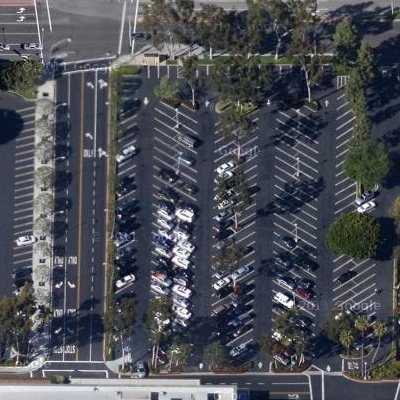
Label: Parking